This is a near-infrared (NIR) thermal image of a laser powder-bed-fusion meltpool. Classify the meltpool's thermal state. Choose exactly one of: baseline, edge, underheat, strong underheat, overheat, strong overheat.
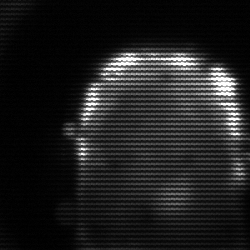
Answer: baseline